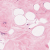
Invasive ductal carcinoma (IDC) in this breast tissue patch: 0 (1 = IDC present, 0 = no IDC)